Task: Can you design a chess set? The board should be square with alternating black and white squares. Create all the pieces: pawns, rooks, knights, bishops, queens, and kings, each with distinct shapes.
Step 1395:
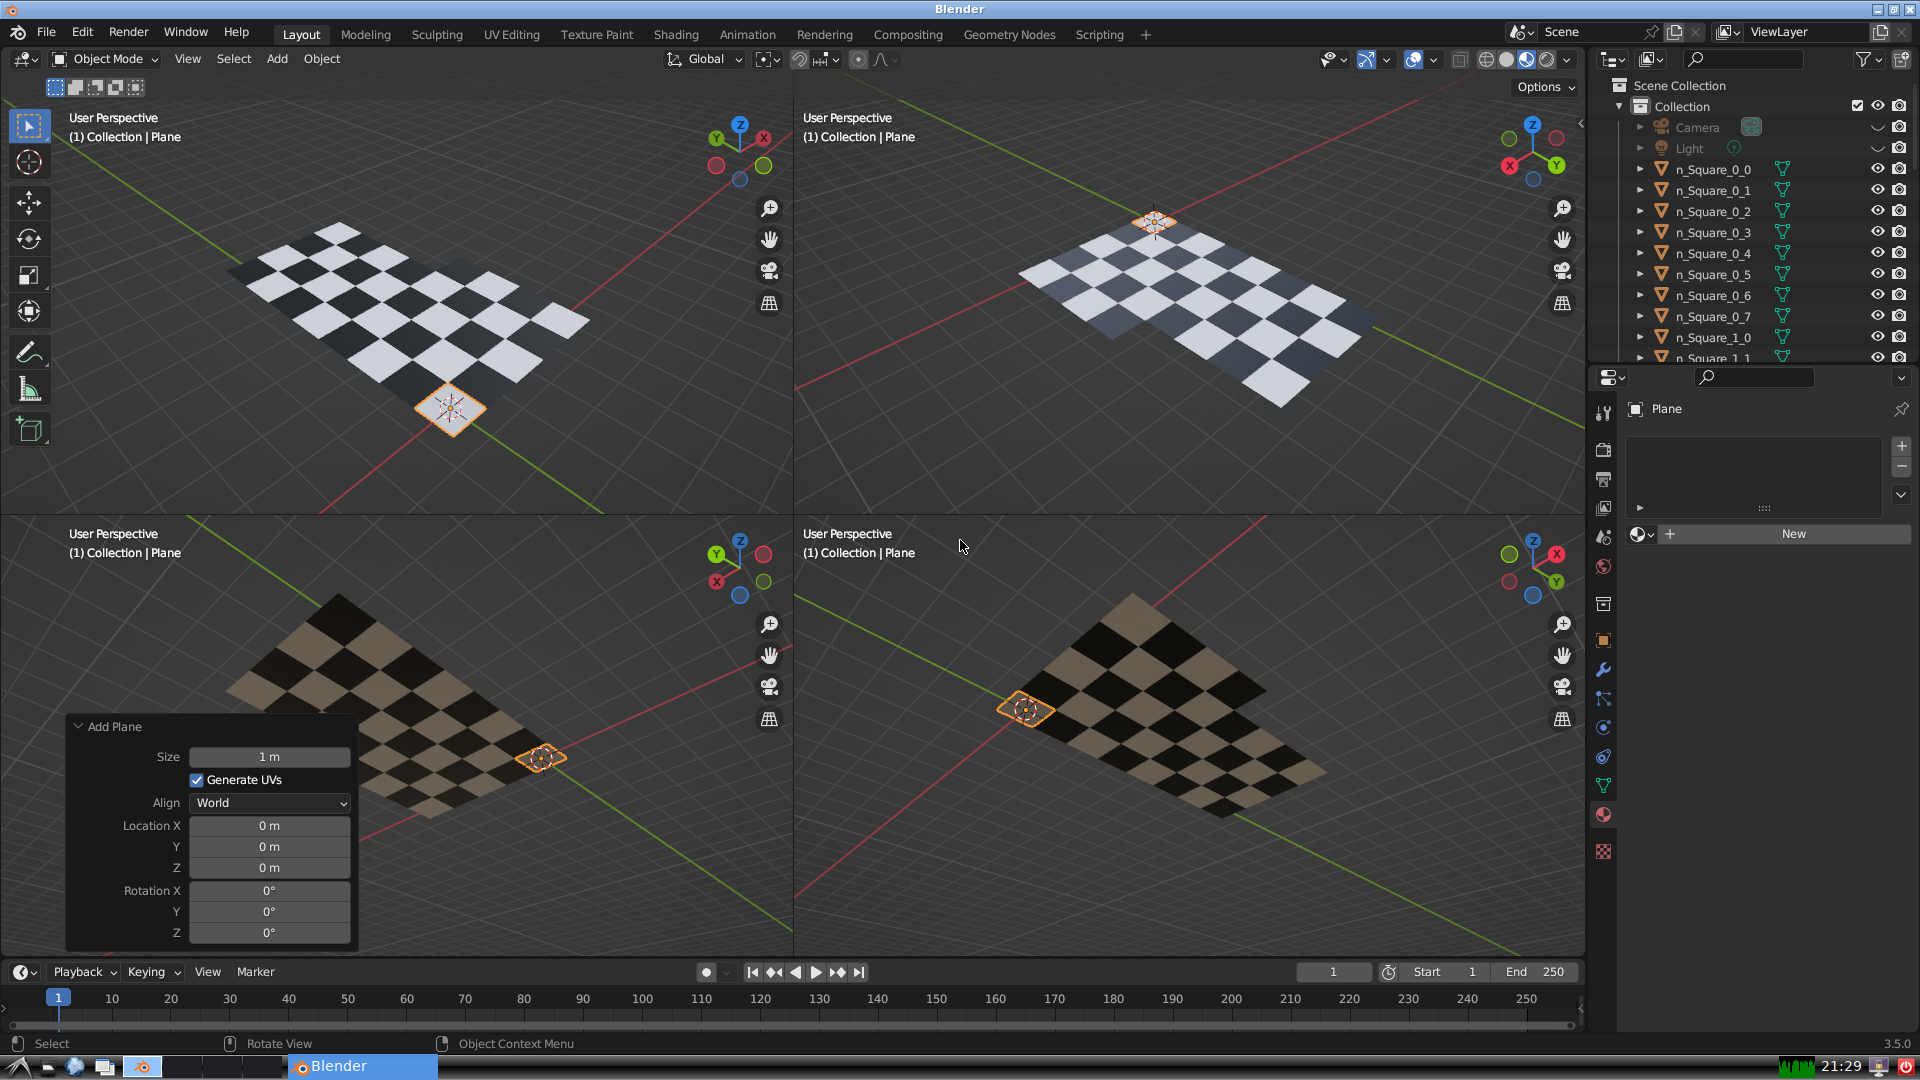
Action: {"key_press": ['Ctrl, Home']}